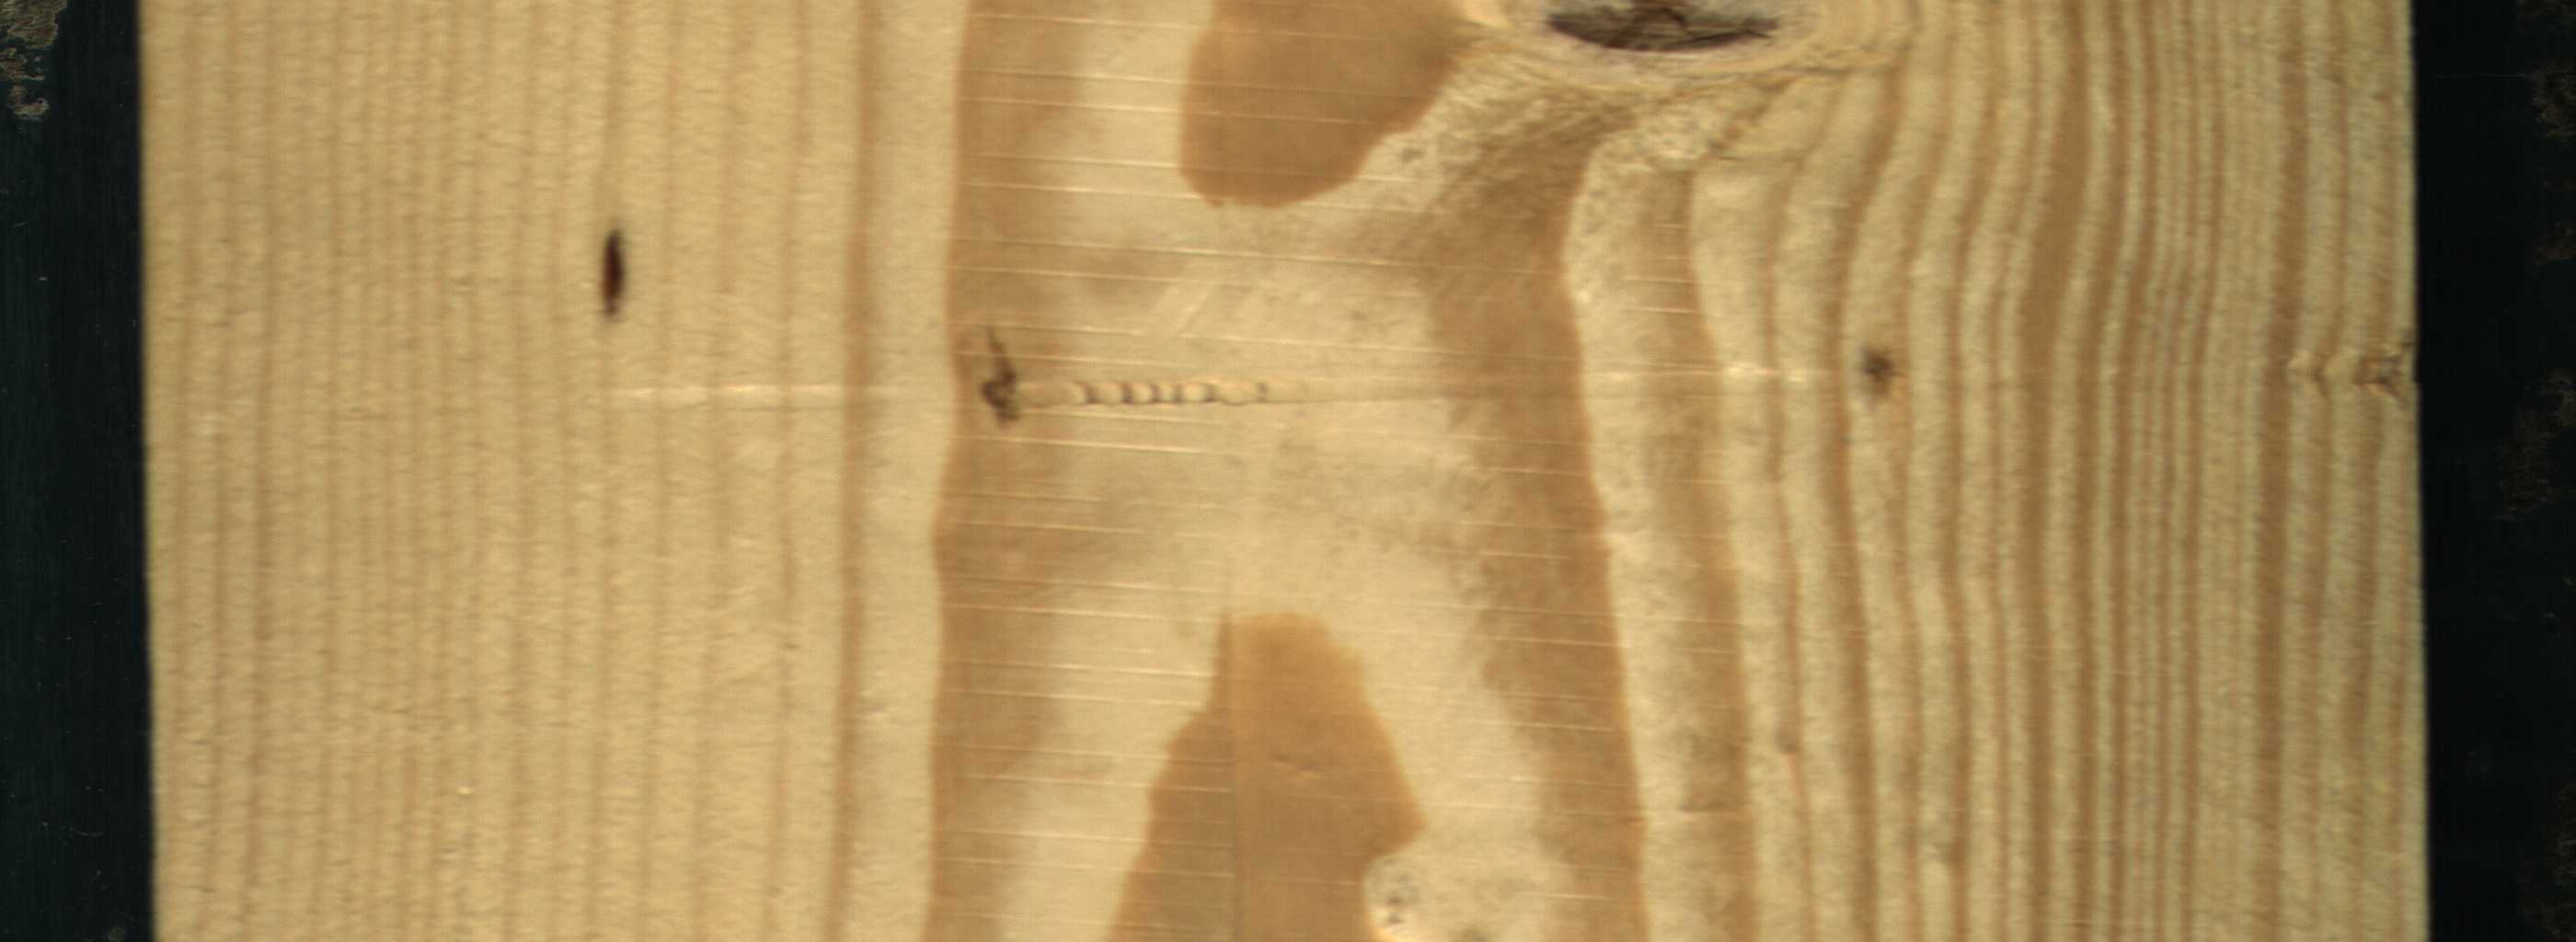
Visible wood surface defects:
resin
resin
resin
Live_Knot